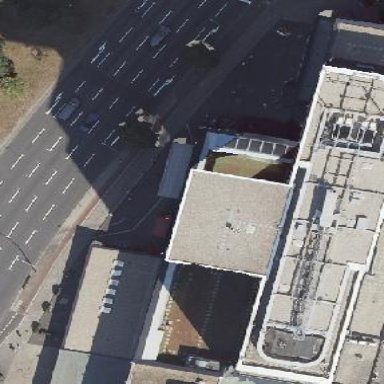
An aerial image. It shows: Commercial building.